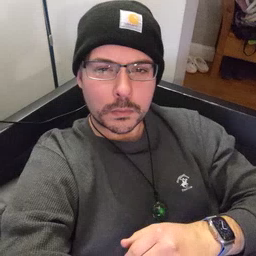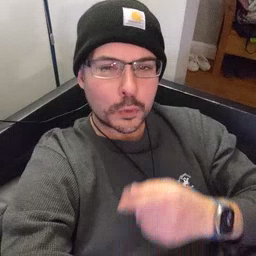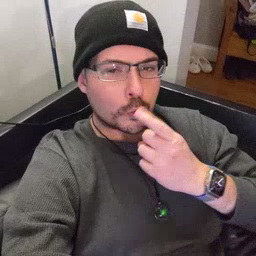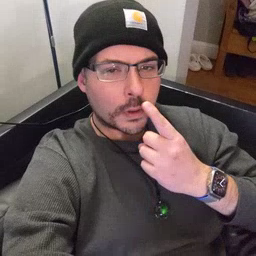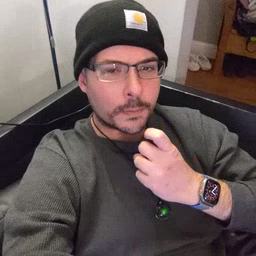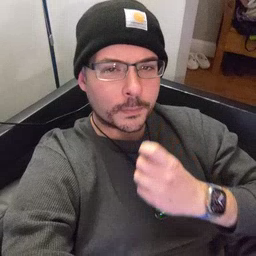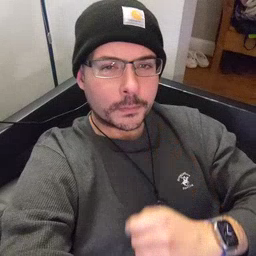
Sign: red